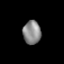
Tissue: lung
Cell type: Epithelial cells
Senescence score: 0.1479
Nuclear area (px): 411
Mean DAPI intensity: 137.36